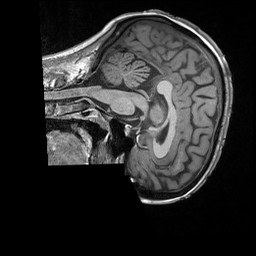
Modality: T1w
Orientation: sagittal
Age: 26
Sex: female
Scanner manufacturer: siemens
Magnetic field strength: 3 T
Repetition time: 1.9 s
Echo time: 0.00226 s